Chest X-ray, AP view. Patient: 31 years old, sex M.
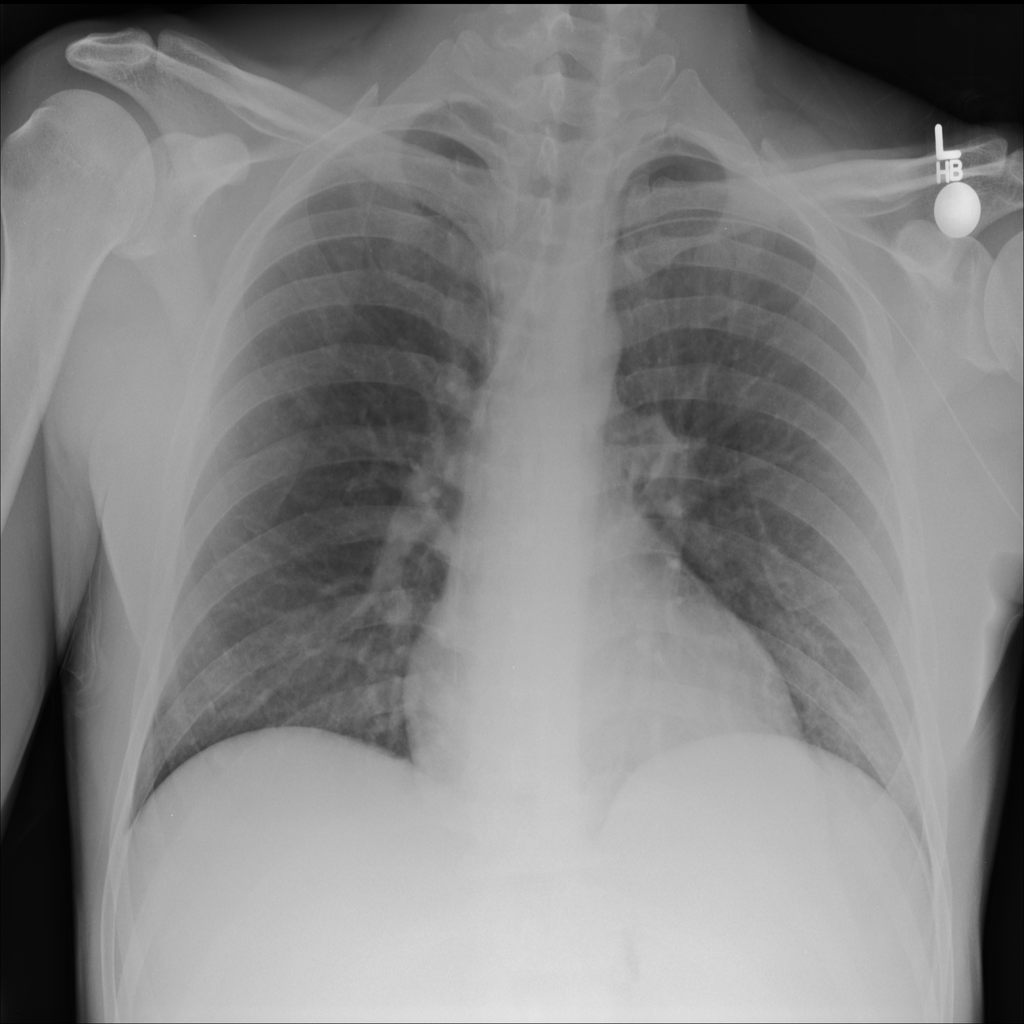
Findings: No Finding